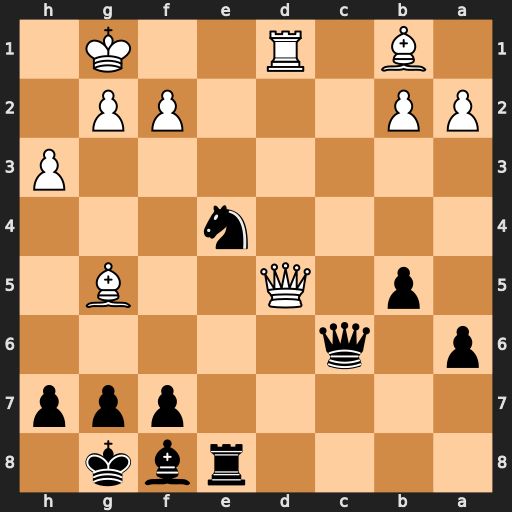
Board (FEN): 4rbk1/5ppp/p1q5/1p1Q2B1/4n3/7P/PP3PP1/1B1R2K1
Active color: b
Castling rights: -
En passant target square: -
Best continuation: Qxd5 Rxd5 Nxg5